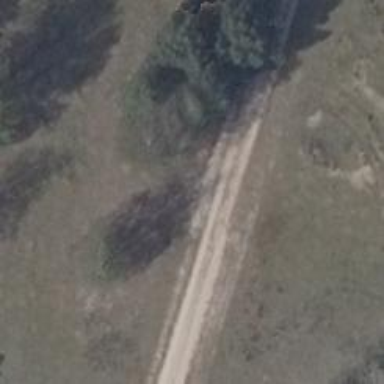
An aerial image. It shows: Sandy track with grade4 tracktype.